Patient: sex M, age 78
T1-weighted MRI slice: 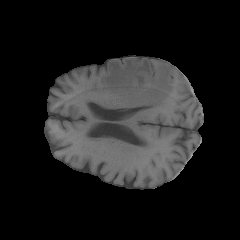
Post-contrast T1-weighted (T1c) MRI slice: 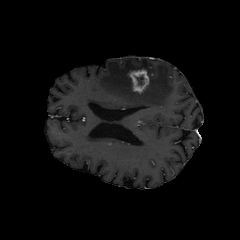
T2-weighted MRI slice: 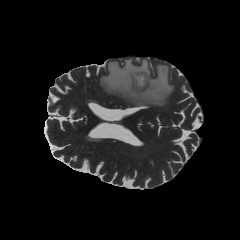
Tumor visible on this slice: yes
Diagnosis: Glioblastoma, IDH-wildtype
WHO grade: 4